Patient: sex M, age 30
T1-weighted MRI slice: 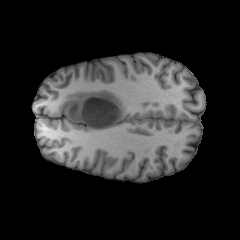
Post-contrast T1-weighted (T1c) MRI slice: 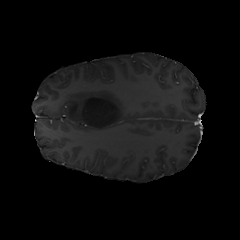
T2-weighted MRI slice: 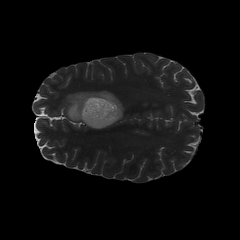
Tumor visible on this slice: yes
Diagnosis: Astrocytoma, IDH-mutant
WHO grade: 2